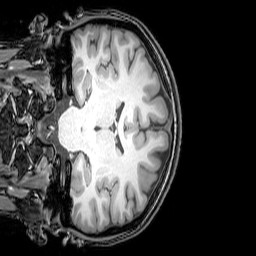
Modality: T1w
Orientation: coronal
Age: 24
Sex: female
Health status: healthy
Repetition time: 0.081 s
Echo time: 0.037 s